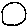
Label: circle